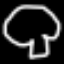
Label: mushroom